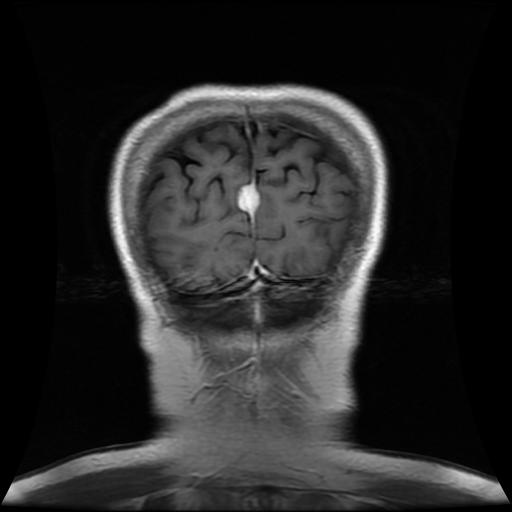
Label: meningioma